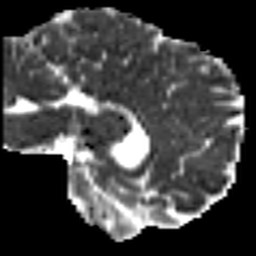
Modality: MD
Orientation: sagittal
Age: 40
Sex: male
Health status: ill
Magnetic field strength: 3 T
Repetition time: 8.4 s
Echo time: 0.0926 s